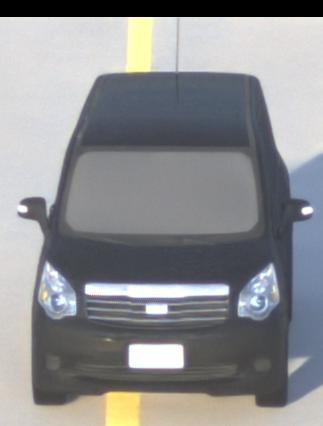
Make: Toyota
Model: Noah
Detailed model: Voxy R70G
Model produced from: 2007
Model produced until: 2013
Doors: 5
Color: black
Road condition: dry road
Daytime: sunrise or sunset
Contrast: low contrast